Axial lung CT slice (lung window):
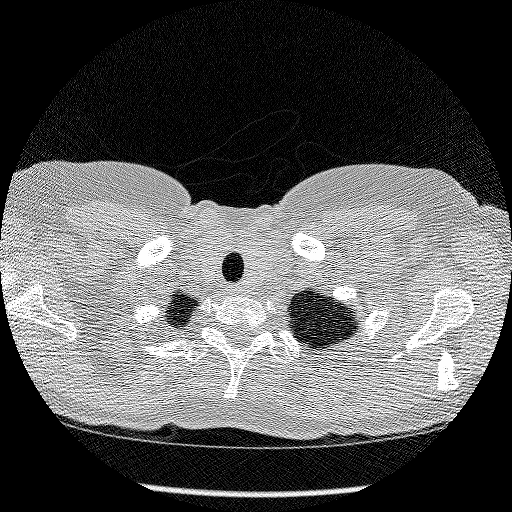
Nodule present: no